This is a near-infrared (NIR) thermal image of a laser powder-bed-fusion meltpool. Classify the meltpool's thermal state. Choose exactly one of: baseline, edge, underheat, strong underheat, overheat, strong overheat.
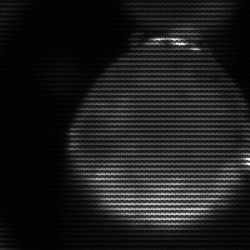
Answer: edge